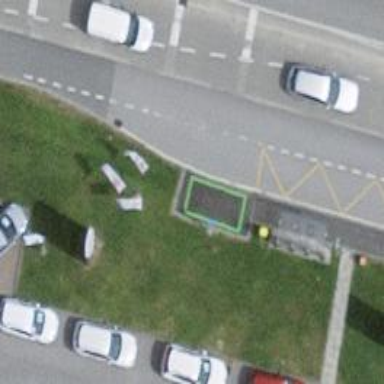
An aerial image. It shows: Bicycle rental facility.